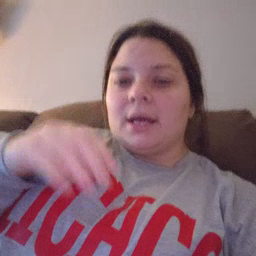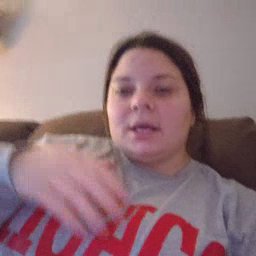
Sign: chocolate